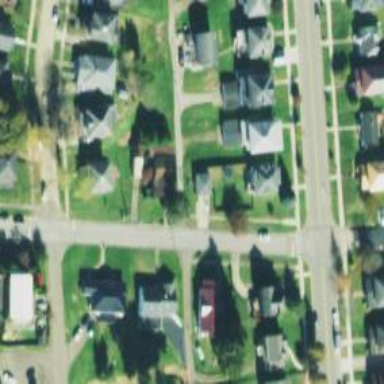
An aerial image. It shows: Alley classified as service road.